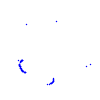
Particle: proton